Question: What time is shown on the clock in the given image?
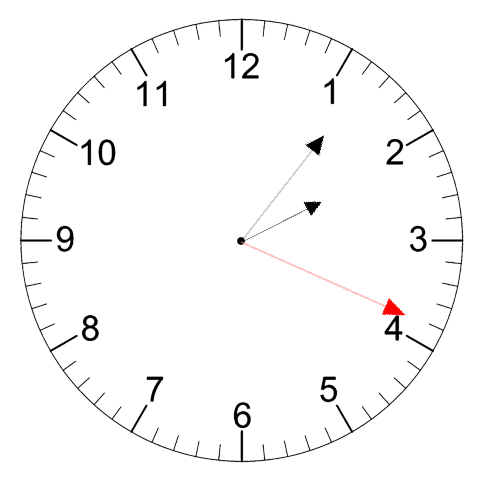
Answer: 02:06:19